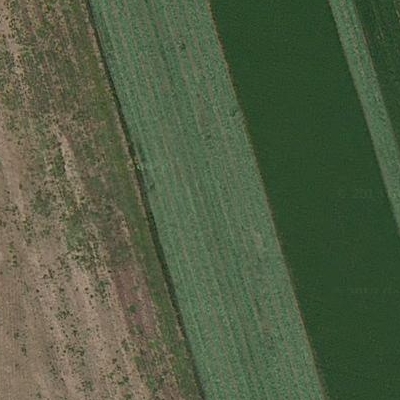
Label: bField